Question: I noticed a problem that I didn't have before - on iPhone 5 and related devices my game shows black zones on top and bottom.
I use standard code for it and it shows that skView.bounds.size is 320x480 even on big devices.
'''
- (void)viewWillLayoutSubviews
{
[super viewWillLayoutSubviews];
SKView * skView = (SKView *)self.view;
skView.showsFPS = YES;
skView.showsNodeCount = YES;
//skView.showsPhysics = YES;
if (!skView.scene) {
NSLog(@"size: %@", NSStringFromCGSize(self.view.frame.size));
SKScene * scene = [MainMenuScene sceneWithSize:skView.bounds.size]; //[MyScene sceneWithSize:skView.bounds.size];
scene.scaleMode = SKSceneScaleModeAspectFill;
[skView presentScene:scene];
}
}
'''
EDIT:
It determines iPad sizes correctly.
EDIT2: changing scene size does not increase its height. I tried setting to 320, 568 manually to no avail.
EDIT3: it shows same black stripes on default Xcode project. Something is very wrong here.
Here is a screenshot:

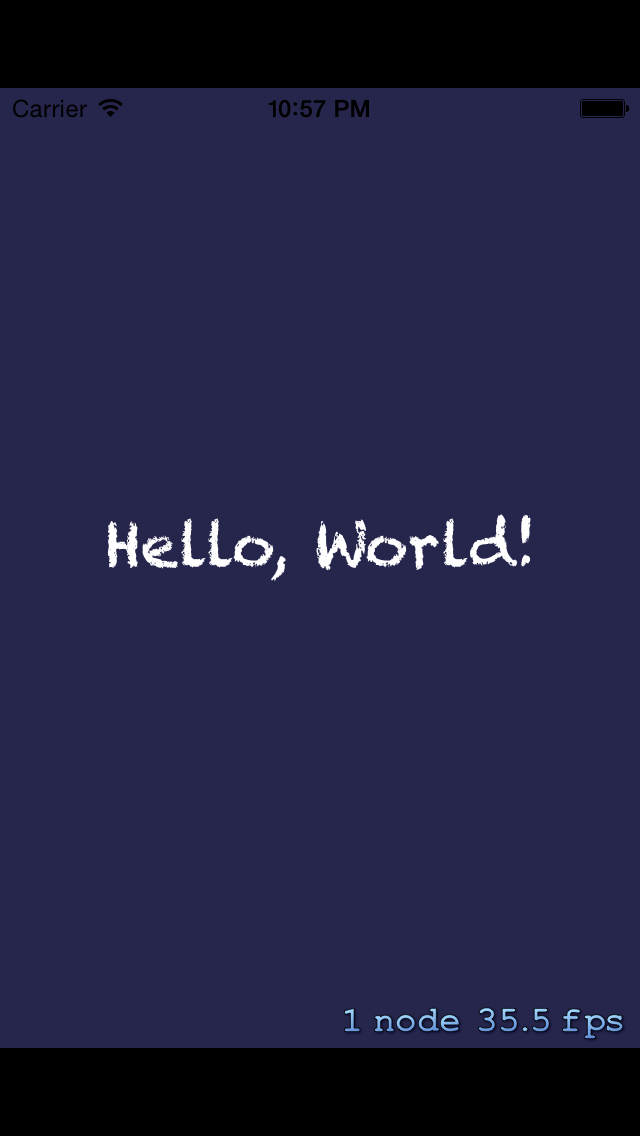
Answer: Somehow Xcode did not provide Default launch images with the project. After I added launch images it all started working.